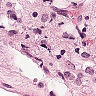
Metastatic tissue present: yes